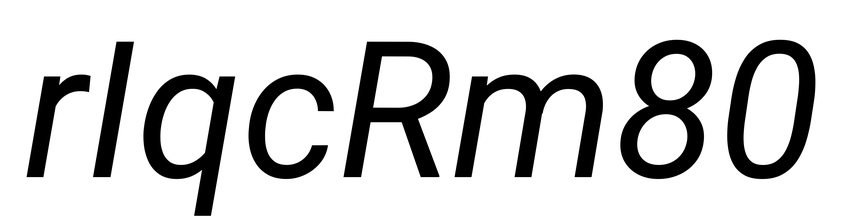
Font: Roboto-Italic_Italic